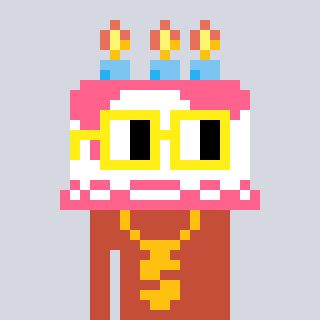
a pixel art character with square yellow glasses, a cake-shaped head and a rust-colored body on a cool background